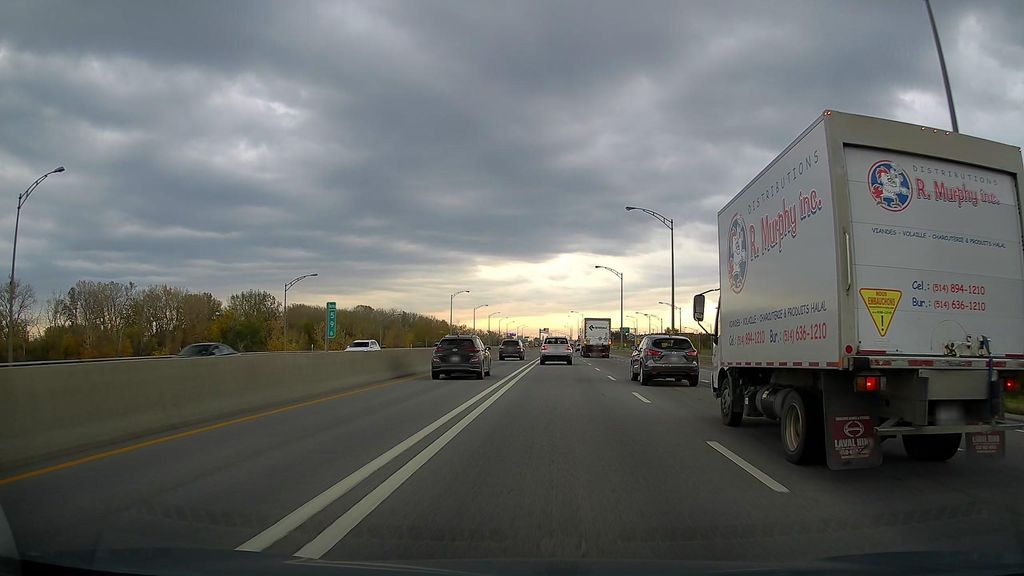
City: montreal